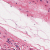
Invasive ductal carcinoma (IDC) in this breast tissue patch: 0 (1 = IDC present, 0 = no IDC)